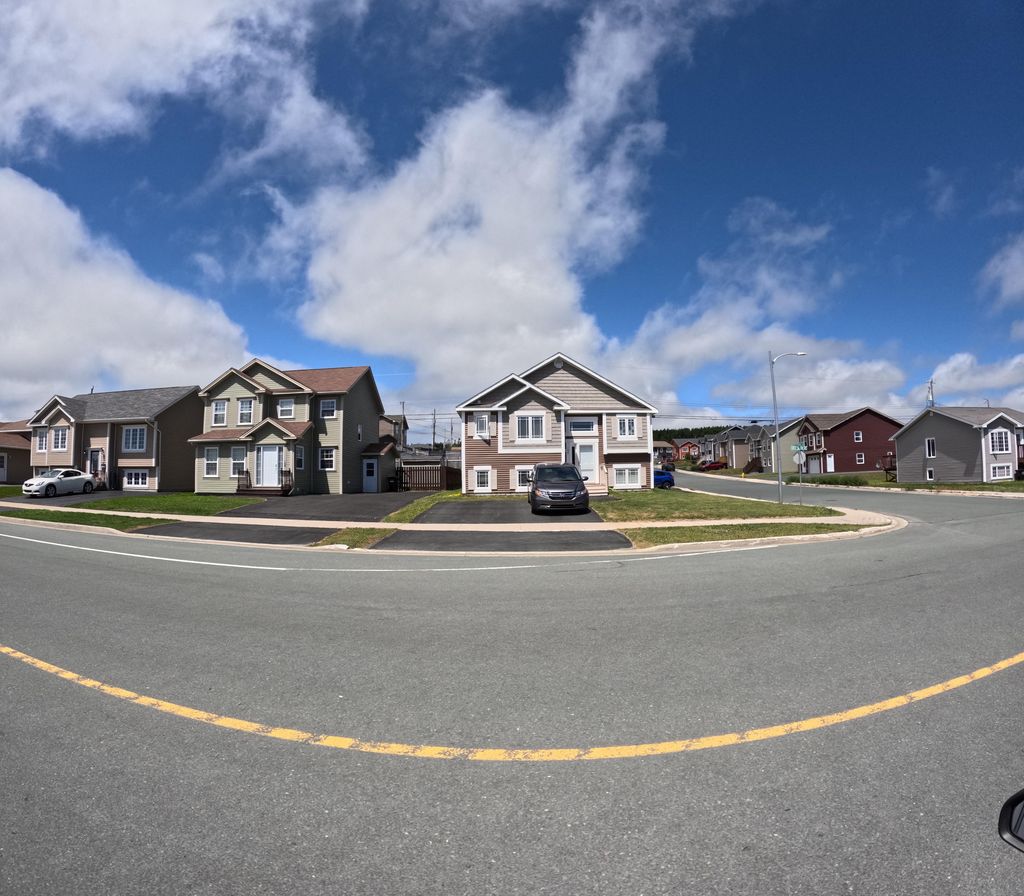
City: st_johns